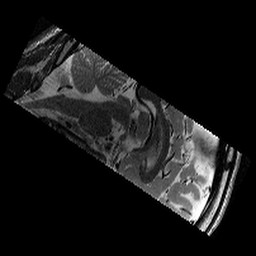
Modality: T2w
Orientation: sagittal
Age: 12
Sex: male
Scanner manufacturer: siemens
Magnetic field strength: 3 T
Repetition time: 9.23 s
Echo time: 0.067 s